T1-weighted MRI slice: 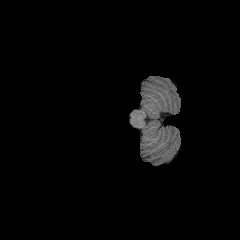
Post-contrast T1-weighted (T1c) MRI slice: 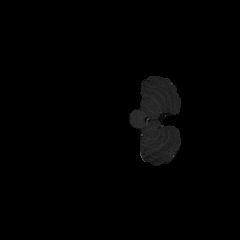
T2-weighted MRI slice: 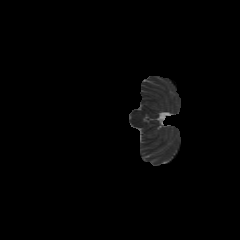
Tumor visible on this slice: no